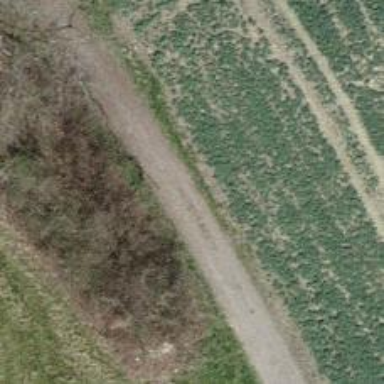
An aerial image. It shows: Gravel track with track type of grade3.